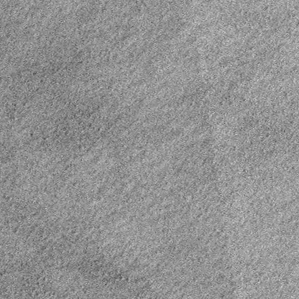
Label: frost